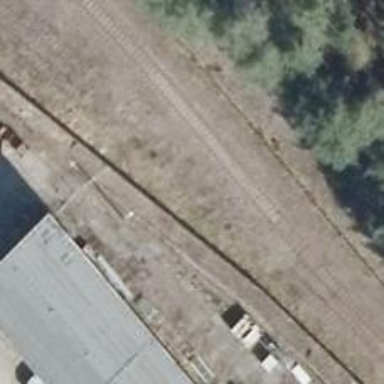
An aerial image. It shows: Railway spur service.